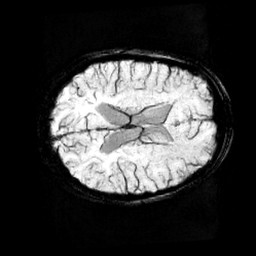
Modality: minIP
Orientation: axial
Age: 13
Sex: female
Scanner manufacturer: siemens
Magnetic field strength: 3 T
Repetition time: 0.027 s
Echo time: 0.02 s